Question: I have locked command column in the Grid (see image below).

I would like to replace default buttons with custom icons (or with set of icons supplied with Kendo).
How can I easily do it?
I tried to find something in documentation but without luck.
Thanks for any advice.
'''
command:
[
{
name: "destroy",
text: $translate.instant('REMOVE'),
className: "btn-destroy"
},
{
name: "detail",
text: $translate.instant('DETAIL'),
click: function(e) {
var clickedRow = this.dataItem($(e.currentTarget).closest("tr"));
var id = clickedRow.id;
GlobalHelperService.redirectTo("/milestone-sequences/detail/"+id);
return false;
}
}
],
'''
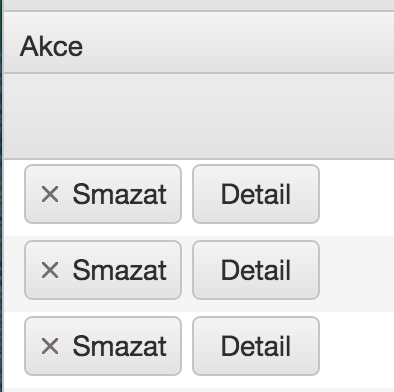
Answer: You can also use imageClass or iconClass within the command. I'm not sure what the difference is, but either one seems to work.
Thanks OnaBai, for the working example that I could fork.
Note, I added the FontAwesome stylesheet to easily swap out the icon via a class.
'''
$(document).ready(function(e) {
$("#grid").kendoGrid({
columns: [
{ field: "name" },
{
command: [
{
name: "onabai",
text: " ",
imageClass: "fa fa-trash",
//iconClass: "fa fa-trash",
click: function (e) {
alert ("clicked");
}
}
]
}
],
dataSource: [ { name: "Jane Doe" } ]
});
});
'''
'''
<link rel="stylesheet" href="http://cdn.kendostatic.com/2014.3.1316/styles/kendo.common.min.css">
<link rel="stylesheet" href="http://cdn.kendostatic.com/2014.3.1316/styles/kendo.default.min.css">
<link rel="stylesheet" href="//maxcdn.bootstrapcdn.com/font-awesome/4.3.0/css/font-awesome.min.css">
<script src="http://code.jquery.com/jquery-1.9.1.min.js"></script>
<script src="http://cdn.kendostatic.com/2014.3.1316/js/kendo.web.min.js"></script>
<div id="grid"></div>
'''